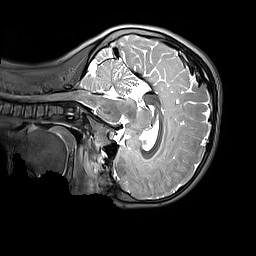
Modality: T2w
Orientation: sagittal
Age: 11
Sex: male
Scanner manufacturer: siemens
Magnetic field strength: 3 T
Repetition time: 3.2 s
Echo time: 0.408 s